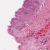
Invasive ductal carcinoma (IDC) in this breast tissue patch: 0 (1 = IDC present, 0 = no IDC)